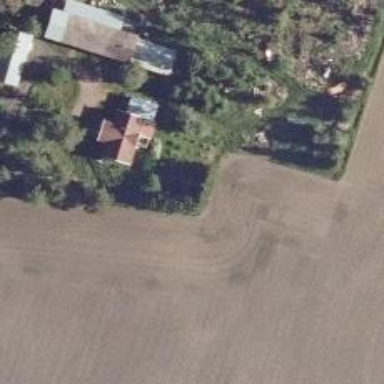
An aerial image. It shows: Farm.